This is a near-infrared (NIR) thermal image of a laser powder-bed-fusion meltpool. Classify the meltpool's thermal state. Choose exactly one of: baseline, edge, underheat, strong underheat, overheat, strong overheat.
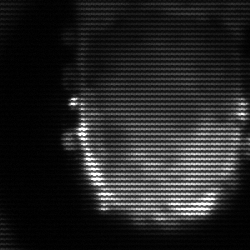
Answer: baseline